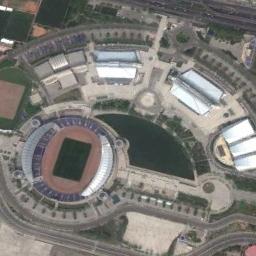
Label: stadium